Question: I need to implement a pathfinding algorithm in one of my programs. The goal is to know whether a path exists or not. As a consequence, knowing the path itself isn't important.
I already did some researches and I am not sure which one to pick. <URL> post have been telling that a DFS or a BFS would be more suitable for this kind of programs but I'd rather have confirmation knowing the exact situation. I also would be interested in knowing the complexity itself of the program, but I guess I can find this. It's fine if it's not shared.
Here's the graph I am using: let's say I have a x*y grid with zones the path can and cannot take.
I want to know if there is an existing path that starts from the top of the graph and ends on the bottom of the graph. Here's an example with the path in red:

I believe DFS is the best in complexity but I also am not sure exactly how to implement it knowing the different start points the path can take. I am not sure if it's better to launch the DFS on each of the different points the path can start or if I add a layer of zones the path can take to let one test work.
Thank you for your help!
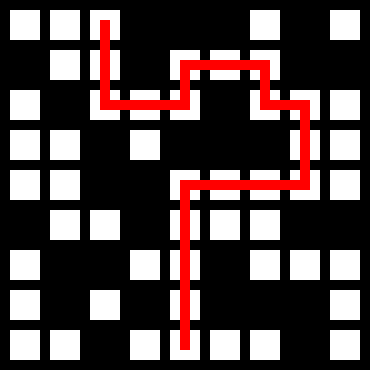
Answer: There are a number of different approaches that you can take here. Assuming that the grids you're working with are of roughly the size that you're showing above, and assuming you aren't, say, processing millions of grids at once, chances are that both breadth-first search and depth-first search would work equally well. The advantage of breadth-first search is that it will find the shortest path from anywhere in the top to anywhere in the bottom; the disadvantage is that it typically requires more memory than depth-first search. But again, if you're working with grids on the order of, say, hundreds or thousands of cells each, chances are that this memory overhead isn't going to be too much of a problem. I'd say to pick whichever algorithm you feel most comfortable working with and go with it.
As for how to implement a search from "anywhere in the top" to "anywhere in the bottom," you can achieve this in a few different ways.
1. If you're using a depth-first search, you can run one depth-first search from each of the cells in the top row and search for a path down to the bottom row. DFS requires you to maintain some information about which cells have and have not been visited. If you recycle this same information across all the calls to DFS, you'll ensure that no two calls do any duplicated work, and so the resulting solution should be very efficient, running in time O(mn) for an m x n grid.
2. If you're using a breadth-first search, the modification is pretty straightforward: instead of just enqueuing a single start point in the queue at the beginning of the search, enqueue every cell in the top row at the beginning of the search. The BFS will then naturally explore all possible paths starting anywhere in the top row.
3. Both of these ideas can be thought of in a different way. Imagine your grid is a graph where each cell is a node and edges correspond to pairs of adjacent cells. You can then add in a new node that sits above the top row of the grid and is connected to each of the nodes in the top row. You then add in a new node that sits just below the bottom row and is connected to each of the nodes in the bottom row. Now, if there's a path from the new top node to the new bottom node, it means that there's a path from some node in the top row to some node in the bottom row, so doing a single search in this graph will be sufficient to check if a path exists. (Fun fact: the two above modifications to DFS and BFS can each be thought of as implicitly doing a search in this new graph.)
There's another option you might want to consider that's fairly easy to implement and imperceptibly less efficient than DFS or BFS, and that's to use a <URL> to determine what's connected. This data structure supports two kinds of queries:
- -
You could implement your connectivity query by building a disjoint-set forest, unioning together all pairs of adjacent cells, and then unioning together all nodes in the top row and unioning all nodes in the bottom row. Doing a "find" query to see if any one of the top nodes is connected to any of the bottom nodes will then solve your problem. This will take time O(mn a(mn)) for a function a(mn) that grows so slowly that it's essentially three or four, so it's effectively as efficient as BFS or DFS.